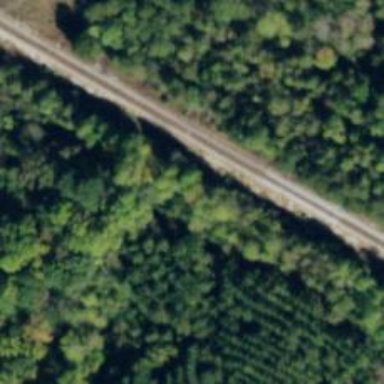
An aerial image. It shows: Culvert tunnel.